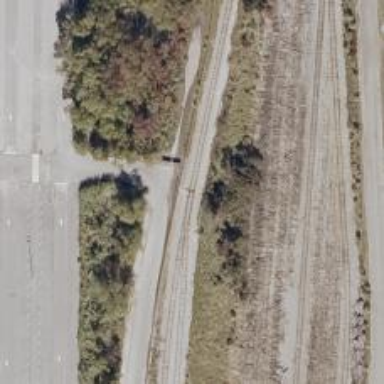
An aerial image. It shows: Railway spur service.